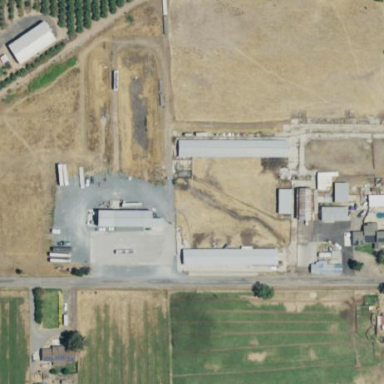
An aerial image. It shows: Farmyard area.